Interaction volume radius: 5 \u00c5
Interaction volume height: 25 \u00c5
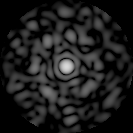
Disorder parameter: 0.8344